Aerial crown-view tile of a tropical tree (Barro Colorado Island, Panama), acquired 20241014:
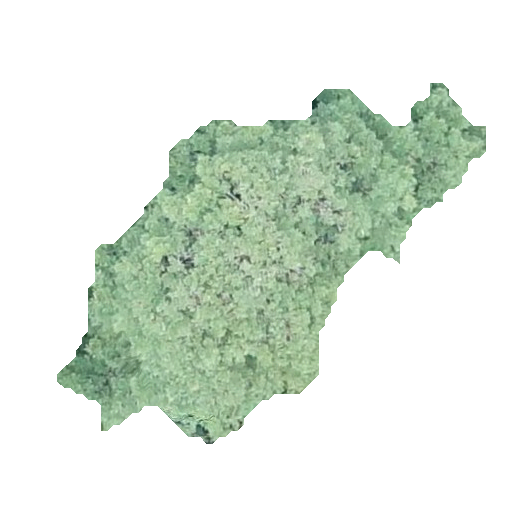
Species: Virola surinamensis
GBIF accepted scientific name: Virola surinamensis
Crown area: 123.715 m²